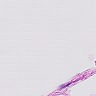
Metastatic tissue present: no